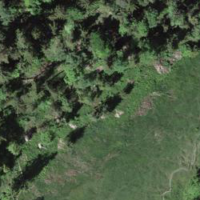
EUNIS habitat code: 41
Species observed at this site:
Melittis melissophyllum
Lampyris noctiluca